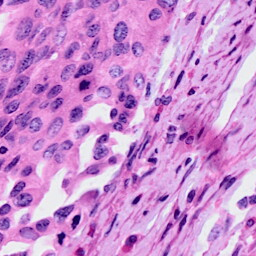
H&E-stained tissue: Cervix